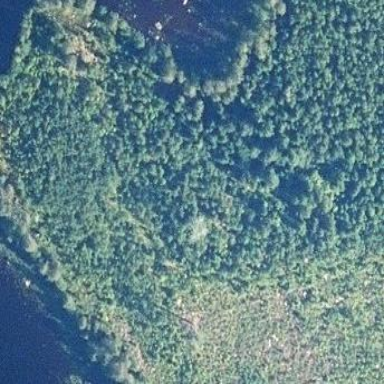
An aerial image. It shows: Woodland consisting mainly of needle-leaved trees.